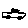
Label: car